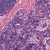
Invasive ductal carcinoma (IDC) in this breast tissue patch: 0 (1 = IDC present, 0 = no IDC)